Question: Hey I started to learn Html.
But I have a problem with the :hover-function.
I created buttons and when i go with the mouse over them the text gets underlined so you see which button you are on. But i wanted also that a Dropdownmenu appears. And thats the Problem my second class that is connected with a :hover function doesn't appear.
Here the snippet for the blue bar(working)
'''
/*Ubergruppe*/
.button{
height: 73px;
top: -2px;
background-color: transparent;
background-repeat:no-repeat;
border-color: transparent;
cursor:pointer;
overflow: hidden;
outline:none;
/*Font*/
font-family:Arial, Helvetica, sans-serif ;
font-size: 12pt;
color: white;
position: absolute;
/*cursor*/
}
.balken{
opacity: 1;
}
.button:hover + .balken{
background-color: rgba(108, 155, 243, 0.945);
height: 4px;
/*Position*/
position: absolute;
top: 66px;
}
/*CSS-Klassen*/
.UeberCFG{
left: 470px;
border-right-width: 17px;
}
.balkenUeberCFG{
width: 80px;
/**/
left: 475px;
'''
And here in another CSS-file the text for the dropdownmenu. I imported the needed CSSfile. I once also tried to put all into one CSS file but this showed also no succes and yes it is linked to the HTML-file.
'''
@import url(../CSS-Data/Buttons.css);
@import url(../CSS-Data/Header.css);
/*Ubergruppen*/
.Dconfig{
opacity: 1;
}
.button:hover + .Dconfig{
background-color: rgb(223, 217, 217);
width: 300px;
height: 300px;
/*Position*/
position: absolute;
top:70px;
}
/*Untergruppen*/
.DUeberCFG{
left: 470px;
}
'''
Here how it looks like(I miss a light-grey box below the blue bar)

## Snippet
'''
header {
background-color: black;
height: 70px;
width: 100%;
}
/*ButtonsCSS*/
.button{
height: 73px;
top: -2px;
background-color: transparent;
background-repeat:no-repeat;
border-color: transparent;
cursor:pointer;
overflow: hidden;
outline:none;
font-family:Arial, Helvetica, sans-serif ;
font-size: 12pt;
color: white;
position: absolute;
}
.balken{
opacity: 1;
}
.button:hover + .balken{
background-color: rgba(108, 155, 243, 0.945);
height: 4px;
position: absolute;
top: 66px;
}
.UeberCFG{
left: 470px;
border-right-width: 17px;
}
.balkenUeberCFG{
width: 80px;
/**/
left: 475px;
}
/*DropdownCSS*/
.Dconfig{
opacity: 1;
}
.button:hover + .Dconfig{
background-color: rgb(223, 217, 217);
width: 300px;
height: 300px;
position: absolute;
top:70px;
}
.DUeberCFG{
left: 470px;
}
'''
'''
<!DOCTYPE html>
<html lang="de">
<body>
<header>
<div class="Buttons">
<button class="button UeberCFG">Uber CFG</button>
<div class="balken balkenUeberCFG"></div>
</div>
<div class="Dropdownmenue">
<div class="Dconfig DUeberCFG"></div>
<div class="Suchleiste"></div>
</div>
</header>
</body>
</html>
'''
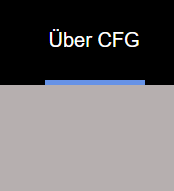
Answer: You can only work with .class + .class if the second is direct next after the first closing.
Look here: [W3CSchools]
<URL>
Another example is, to work in one container, so you dont need to use the element selector + from css2. The better way for trainees is to work with a framework like bootstrap. There you got everything you need.
But here is an example about what i mean, to work in the same container.
Its just a example, not a more recommendable codesnippet. More like a mess ;)
'''
<div id="mainwrapper">
<div class="button">Ich bin ein Button
<div class="dropdown">
<ul>
<li>Menu 1</li>
<li>Menu 2</li>
<li>Menu 3</li>
<li>Menu 4</li>
<li>Menu 5</li>
<li>Menu 6</li>
</ul>
</div>
</div>
</div>
'''
'''
#mainwrapper {
max-width: 300px;
text-align: center;
}
.button, .dropdown {
background: #ccc;
color: #000;
display: flex;
flex-direction: column;
}
.button {
font-size: 2rem;
line-height: 3rem;
text-decoration: none;
color: #181818;
font-family: arial;
}
.dropdown {
height: 0px;
padding:0px;
transition: all .5s;
overflow: hidden;
}
ul {
list-style: none;
padding: 0;
margin: 0;
}
ul li {
margin: 10px 0px;
padding: 5px 0px;
}
li:hover {
background: red;
color: #ffffff;
}
.button:hover .dropdown {display:block;height: 410px;}
'''
[An here is the Fiddle:]
<URL>